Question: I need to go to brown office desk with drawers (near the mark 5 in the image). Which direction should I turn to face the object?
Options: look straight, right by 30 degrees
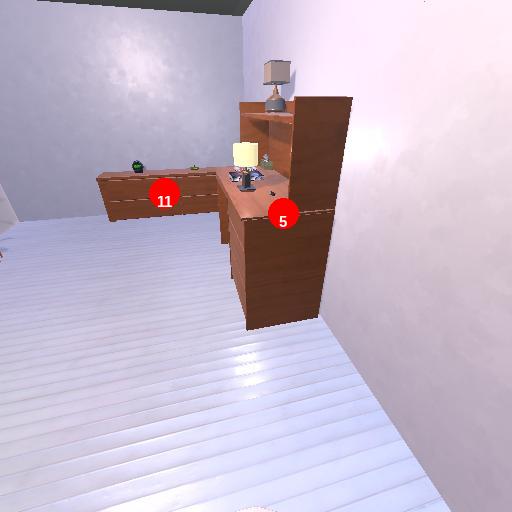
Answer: look straight